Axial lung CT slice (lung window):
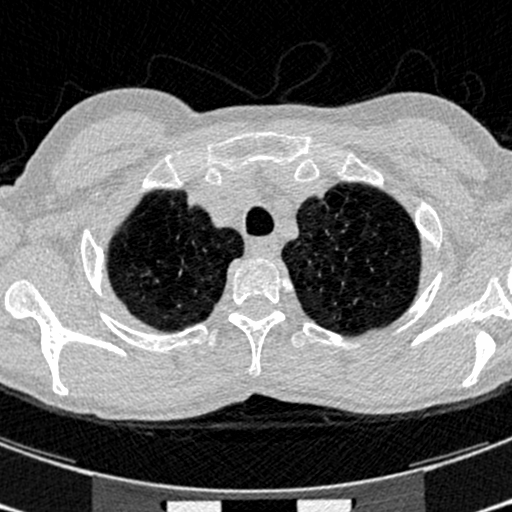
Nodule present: no